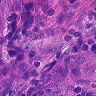
Metastatic tissue present: yes